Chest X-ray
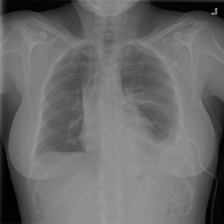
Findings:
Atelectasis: negative
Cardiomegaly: negative
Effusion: positive
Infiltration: negative
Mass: negative
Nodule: negative
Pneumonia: negative
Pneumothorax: negative
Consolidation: negative
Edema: negative
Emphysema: negative
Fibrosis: negative
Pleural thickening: negative
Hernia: negative